Field crop: maize
Growth stage: 2
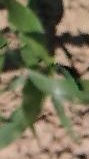
Species: maize